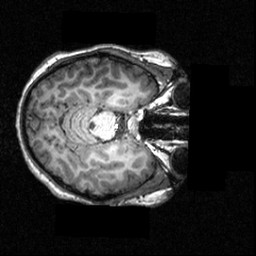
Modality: T1w
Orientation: axial
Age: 19
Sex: female
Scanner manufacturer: siemens
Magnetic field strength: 3.951 T
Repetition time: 1.5 s
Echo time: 0.00335 s